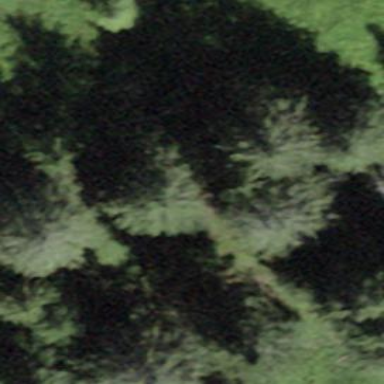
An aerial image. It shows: Beautiful woodland area.